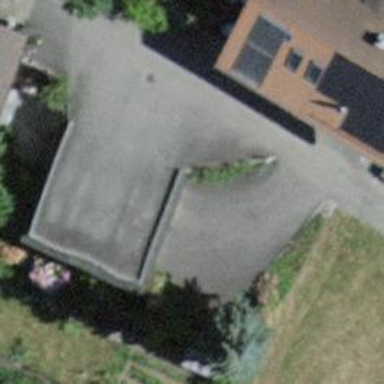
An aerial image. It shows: Garage.